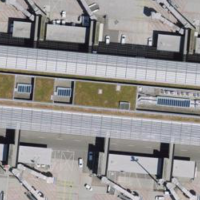
EUNIS habitat code: 57
Species observed at this site:
Milvus milvus
Corvus frugilegus
Corvus corone
Motacilla cinerea
Coloeus monedula
Sturnus vulgaris